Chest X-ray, AP view. Patient: 61 years old, sex F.
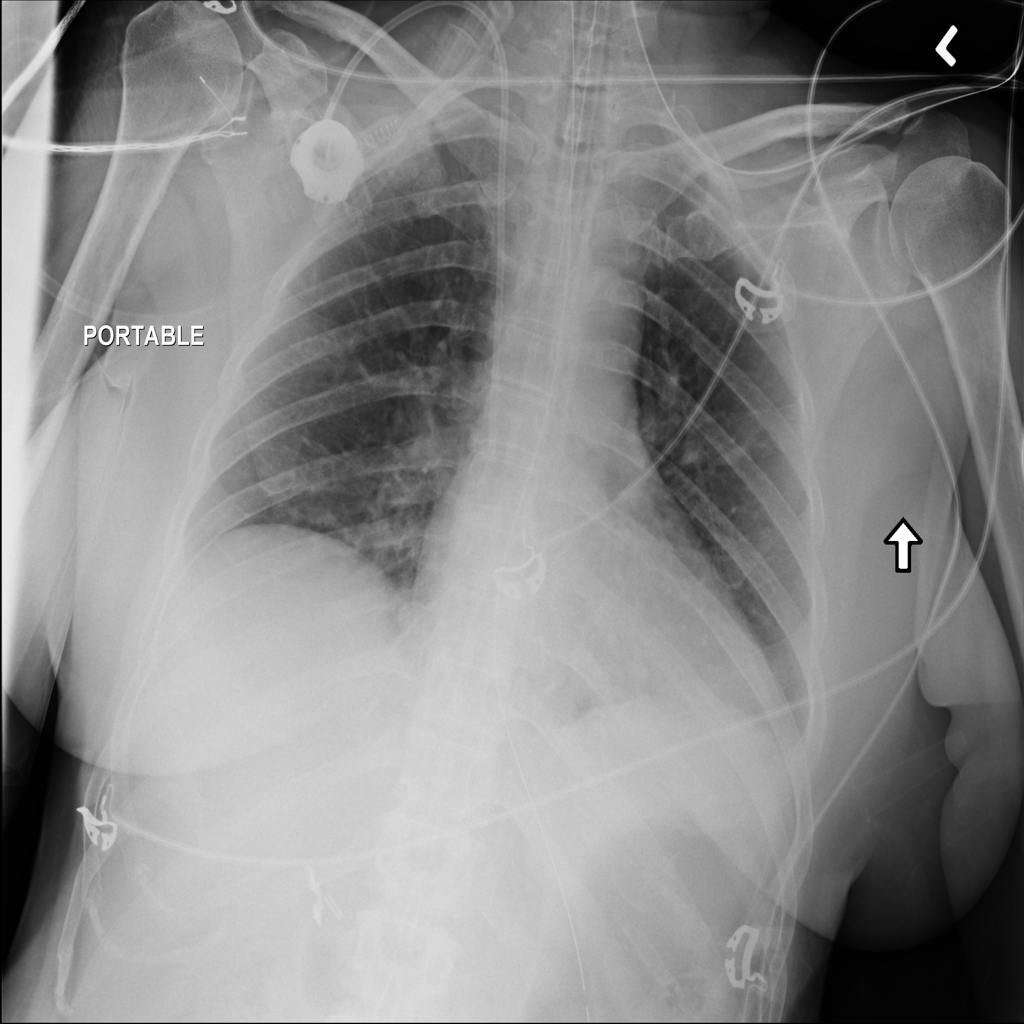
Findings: No Finding